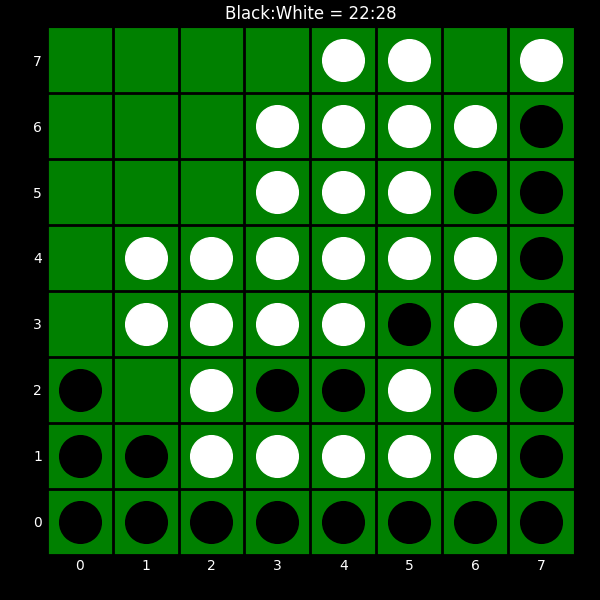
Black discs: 22
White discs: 28